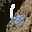
Label: 6